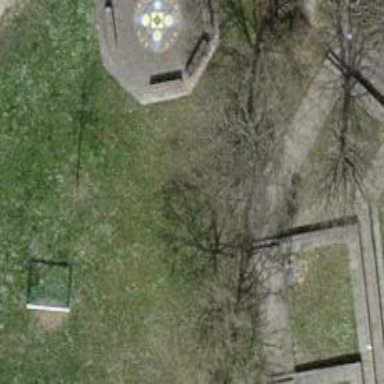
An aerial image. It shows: Playground area for leisure activities on the land.